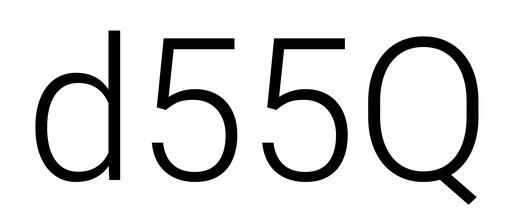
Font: Roboto_Light